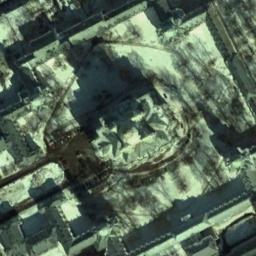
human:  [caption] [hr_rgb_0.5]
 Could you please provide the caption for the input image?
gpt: There are some trees near the palace .

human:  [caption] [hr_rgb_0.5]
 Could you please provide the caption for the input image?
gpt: The palace is surrounded by lush forests .

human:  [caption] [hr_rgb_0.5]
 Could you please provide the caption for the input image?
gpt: The palace is on the open place .

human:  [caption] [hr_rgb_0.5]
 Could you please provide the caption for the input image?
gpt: The palace has long walls and a palace .

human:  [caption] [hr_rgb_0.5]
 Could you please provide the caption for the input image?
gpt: There are some withered trees in the white palace .